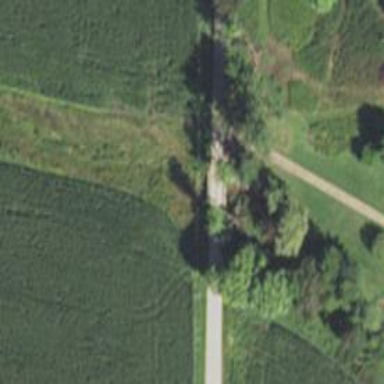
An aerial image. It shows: Residential road with bridge.